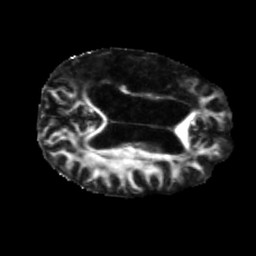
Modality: FA
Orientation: axial
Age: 46
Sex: male
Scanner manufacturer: siemens
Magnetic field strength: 3 T
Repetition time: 5.25 s
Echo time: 0.08 s